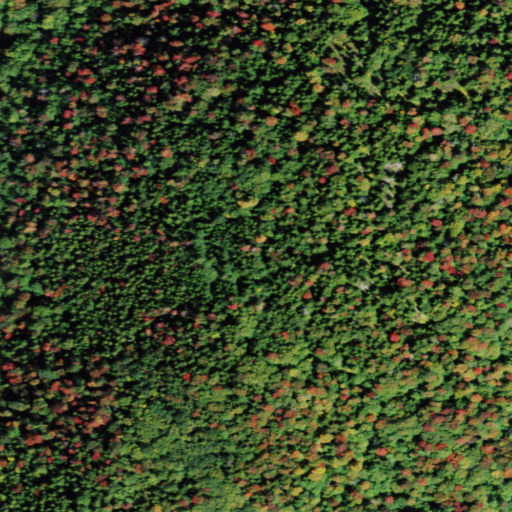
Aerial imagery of mountain in New York named Little Moose Mountain containing mixed forest, evergreen forest, and deciduous forest